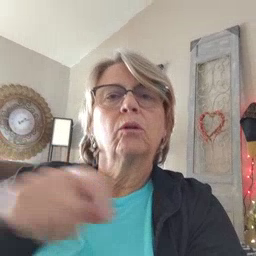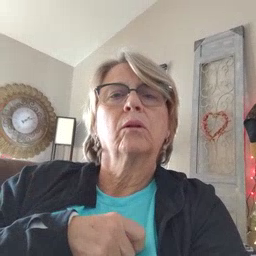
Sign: pencil